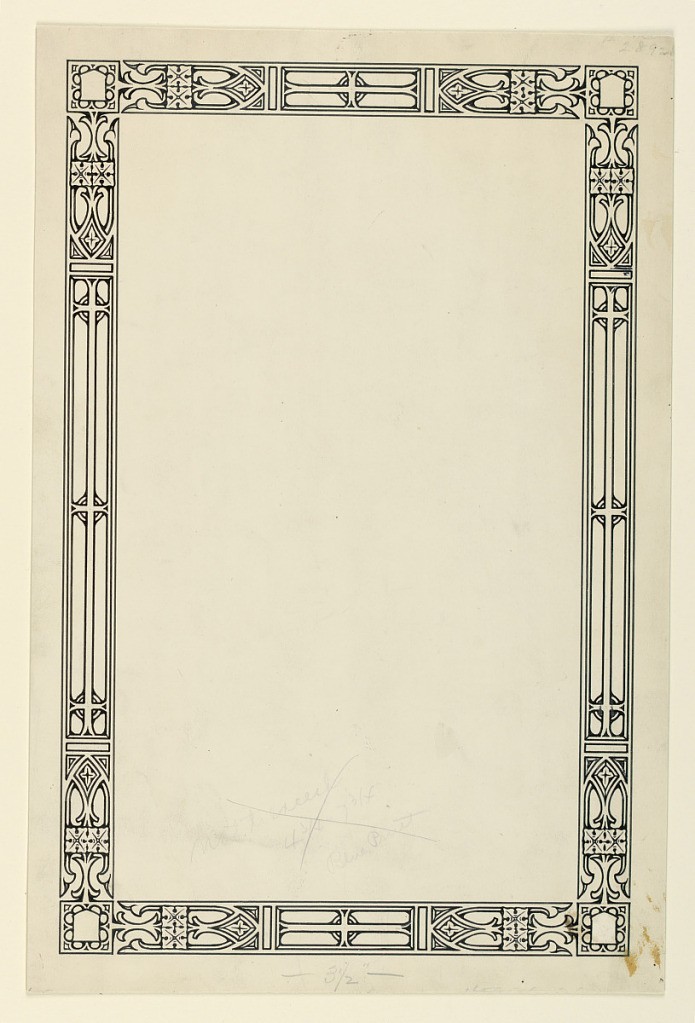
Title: Design for an Enframement
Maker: Homer Wayland Colby, American, 1874–1950
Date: ca. 1910
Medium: Pen and ink on illustration board
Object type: Drawing
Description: An enframement for a text. A symmetrical design composed of Gothic elements.